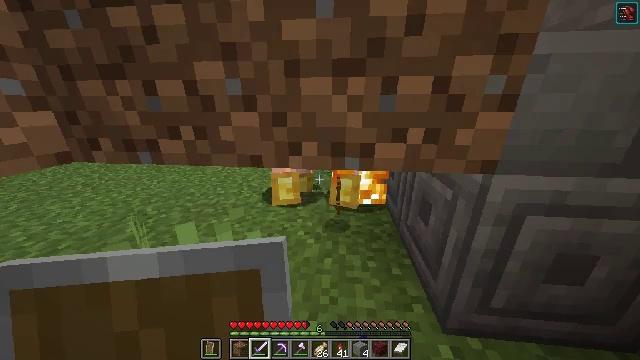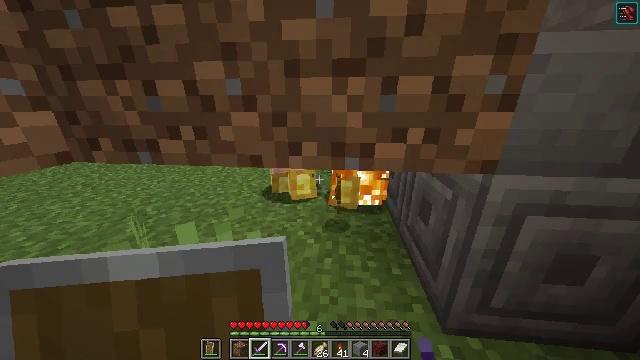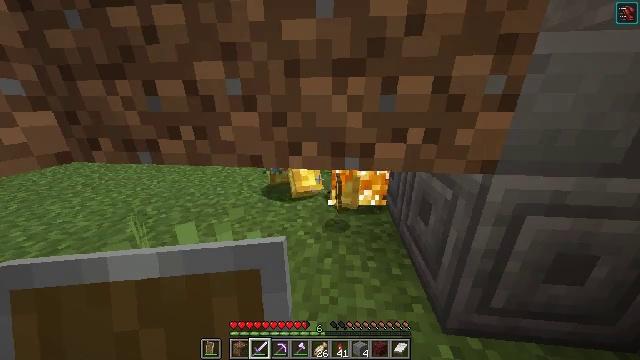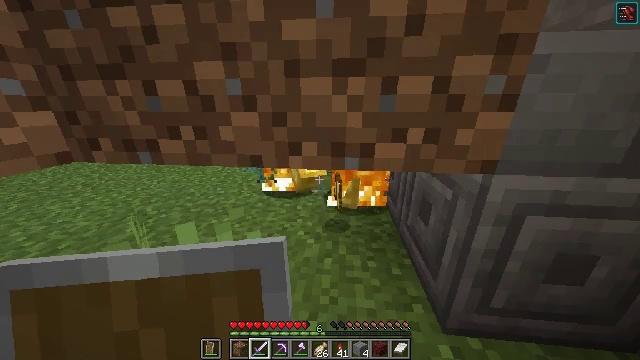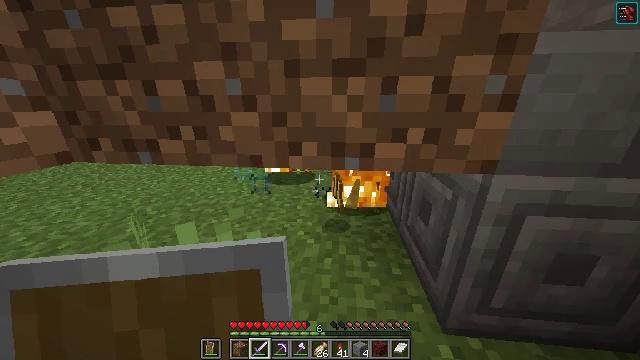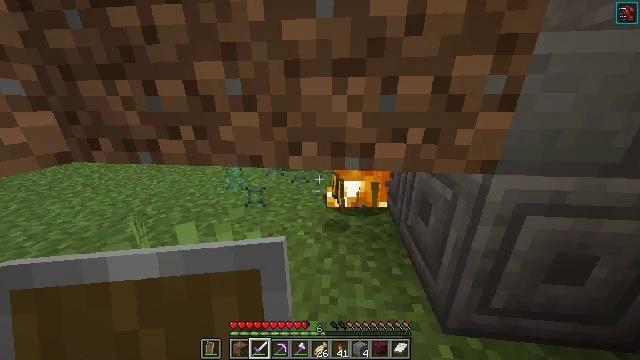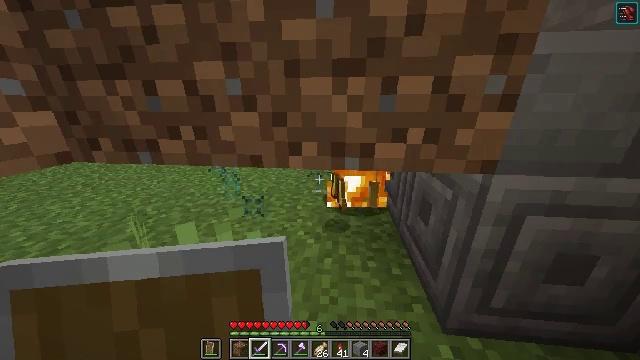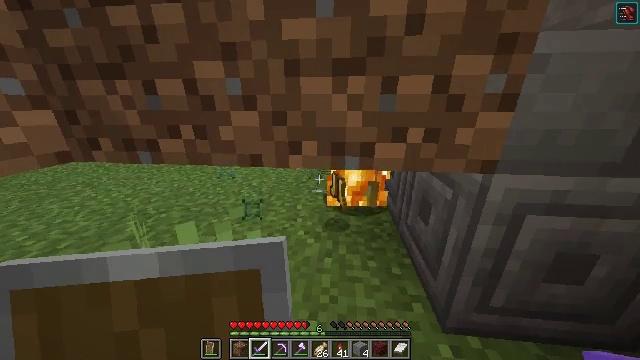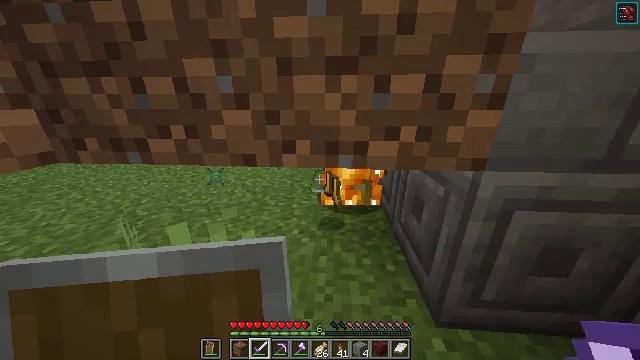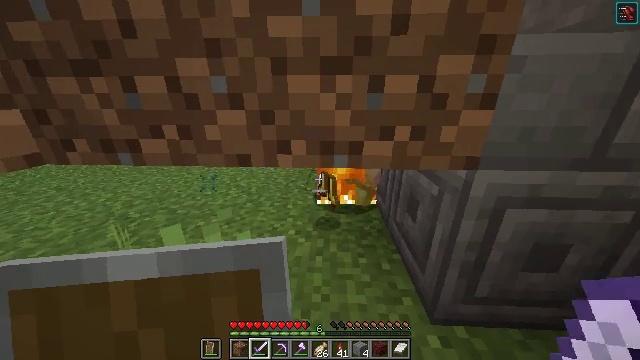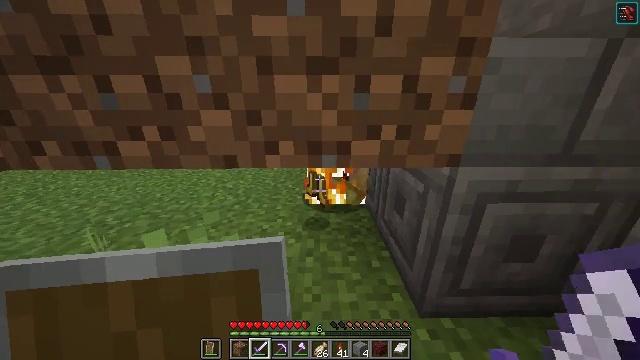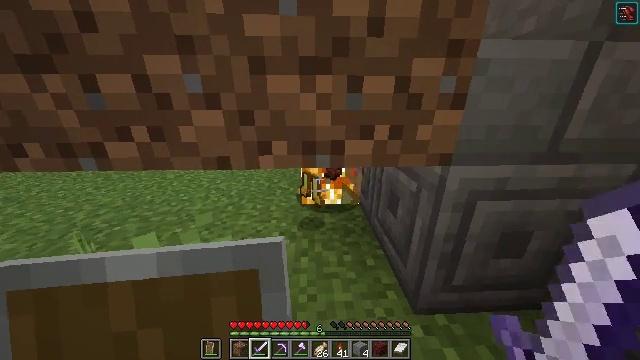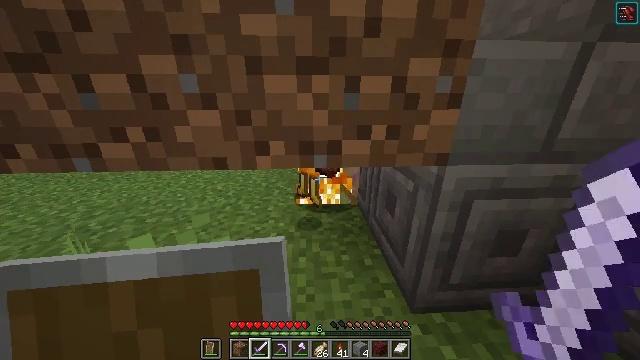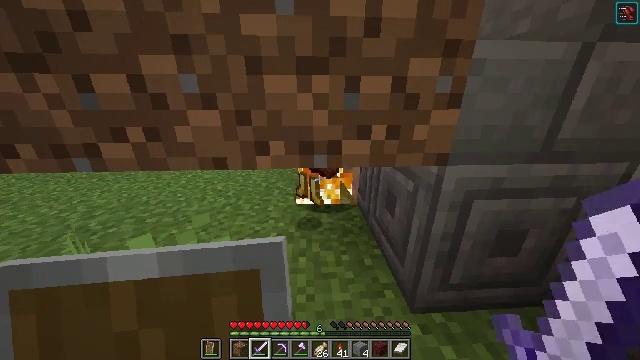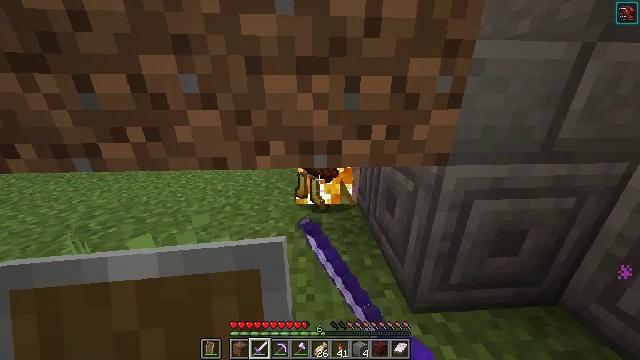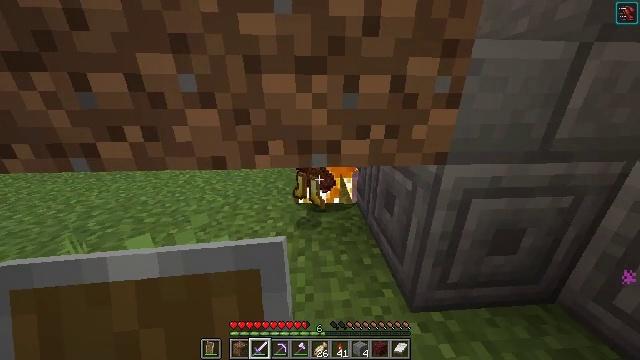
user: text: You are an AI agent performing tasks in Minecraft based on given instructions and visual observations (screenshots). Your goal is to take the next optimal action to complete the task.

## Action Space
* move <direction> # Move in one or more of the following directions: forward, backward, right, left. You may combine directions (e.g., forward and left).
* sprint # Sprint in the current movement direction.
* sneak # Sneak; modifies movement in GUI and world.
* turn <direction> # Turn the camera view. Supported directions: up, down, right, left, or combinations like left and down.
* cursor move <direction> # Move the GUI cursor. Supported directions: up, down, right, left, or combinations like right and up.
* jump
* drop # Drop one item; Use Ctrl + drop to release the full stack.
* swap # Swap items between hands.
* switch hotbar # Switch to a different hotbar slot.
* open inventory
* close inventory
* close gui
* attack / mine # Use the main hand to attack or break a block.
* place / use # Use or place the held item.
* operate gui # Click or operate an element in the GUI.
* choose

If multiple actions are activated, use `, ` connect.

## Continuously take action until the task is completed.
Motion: motion action
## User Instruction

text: Kill a skeleton.
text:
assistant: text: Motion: sneak
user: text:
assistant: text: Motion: sneak
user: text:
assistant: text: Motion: sneak
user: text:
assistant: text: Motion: sneak
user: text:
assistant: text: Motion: sneak
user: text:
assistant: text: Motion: sneak
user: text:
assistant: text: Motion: sneak
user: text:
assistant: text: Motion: sneak, turn right
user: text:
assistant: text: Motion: sneak, turn right
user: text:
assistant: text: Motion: sneak, turn right
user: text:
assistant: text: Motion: sneak, turn right
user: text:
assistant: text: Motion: sneak
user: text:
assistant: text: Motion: sneak, attack / mine
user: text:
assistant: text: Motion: sneak, attack / mine
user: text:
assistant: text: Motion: sneak, attack / mine
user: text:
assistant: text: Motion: sneak
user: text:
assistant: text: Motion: sneak
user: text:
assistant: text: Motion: sneak
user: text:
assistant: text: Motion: sneak
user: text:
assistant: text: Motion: sneak
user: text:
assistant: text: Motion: sneak
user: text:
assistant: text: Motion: sneak
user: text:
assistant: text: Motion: sneak
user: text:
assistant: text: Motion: sneak
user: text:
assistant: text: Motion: sneak
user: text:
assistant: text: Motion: sneak
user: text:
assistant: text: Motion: sneak, turn left
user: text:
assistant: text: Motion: sneak, turn left
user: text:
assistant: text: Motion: sneak, turn left
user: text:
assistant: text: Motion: turn left